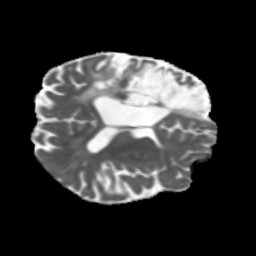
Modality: MD
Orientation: axial
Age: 60
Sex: male
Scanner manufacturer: siemens
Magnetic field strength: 3 T
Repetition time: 5.47 s
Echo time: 0.0854 s